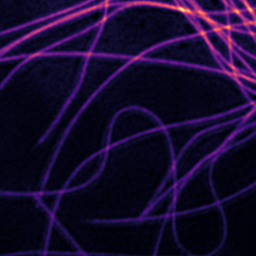
Label: Super-resolution Microtubules image